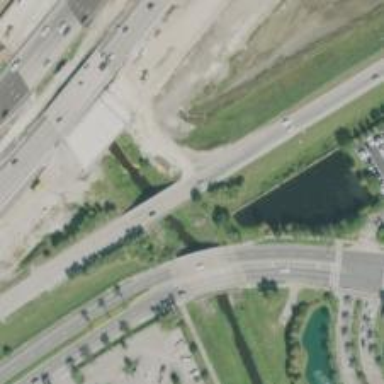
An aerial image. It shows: Bridge over motorway link with parclo junction.